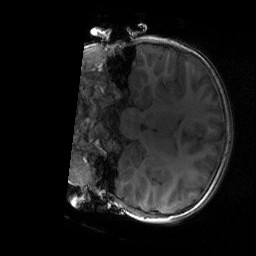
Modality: T1w
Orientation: coronal
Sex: male
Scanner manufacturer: siemens
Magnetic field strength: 3 T
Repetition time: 1.9 s
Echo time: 0.00243 s